Question: I have read a couple of articles about styling the placeholder of an input field using '::-webkit-input-placeholder' in HTML5. It works perfectly, except for one thing.
If I try to increase the font-size to a value higher than 16px, the text gets "cut" at the bottom. This happens regardless of height and padding of the input itself. Does anyone know a way of avoiding this problem, either using pure CSS or javascript?
I have added a screenshot of two inputfields where the placeholders have an font-size of 20px

Jsfiddle: <URL>
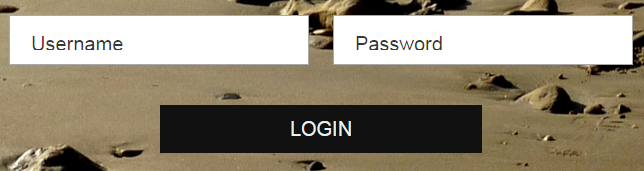
Answer: ## The input and its placeholder must have matching font styles
'''
input {
display: block;
width: 400px;
padding: 0 20px;
}
input,
input::placeholder {
font: 20px/3 sans-serif;
}
'''
'''
<input type="text" placeholder="Example Input">
'''
### A note about placeholder accessibility
The screenshot included in the question shows the placeholder values being used as labels. This technique may be problematic for users of assistive technology and is considered an accessibility anti-pattern.
> <URL>:A 'placeholder' attribute should not be used as an alternative to a label. The placeholder is a short hint intended to aid the user with data entry so it should not be identical to the label element. The placeholder may not be available to assistive technology and thus may not be relied upon to convey an accessible name or description -- it acts similar to fallback content.
See also:
- <URL>